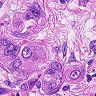
Metastatic tissue present: yes